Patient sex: F
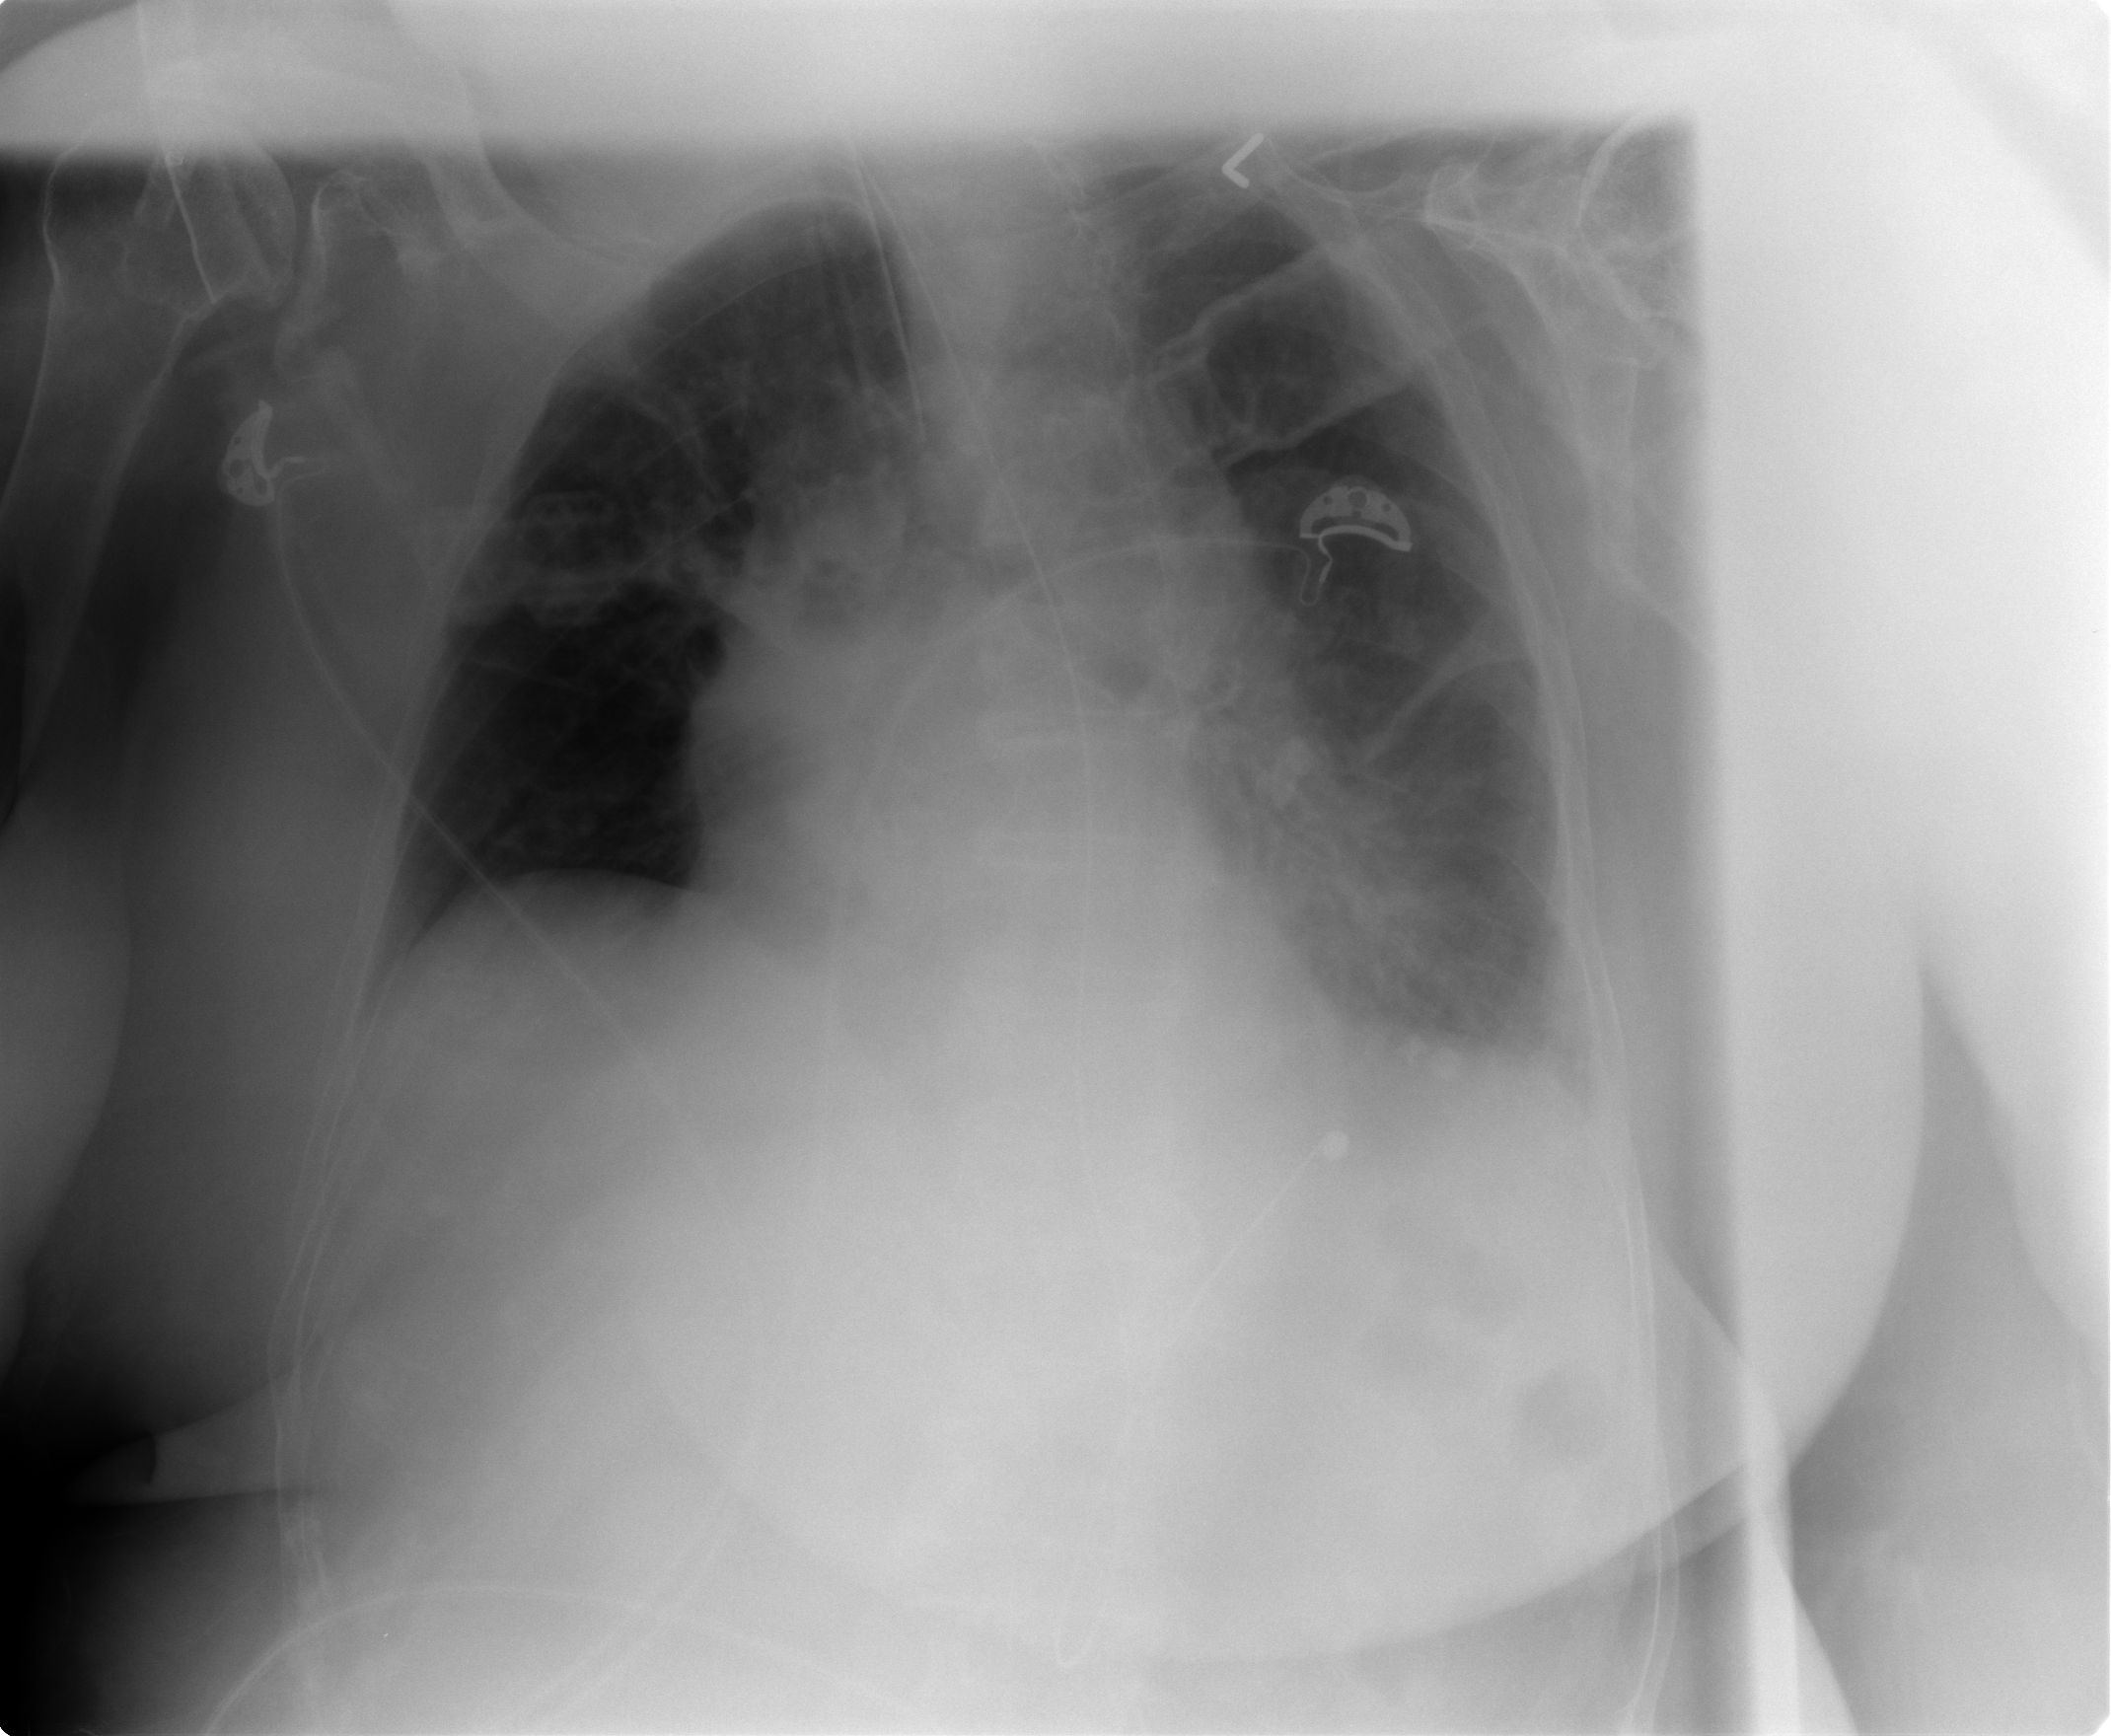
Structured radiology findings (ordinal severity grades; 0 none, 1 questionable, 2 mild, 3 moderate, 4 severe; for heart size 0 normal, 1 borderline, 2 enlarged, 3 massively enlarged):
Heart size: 0
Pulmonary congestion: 2
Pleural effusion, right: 0
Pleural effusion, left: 2
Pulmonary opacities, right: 0
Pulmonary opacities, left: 0
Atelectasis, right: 0
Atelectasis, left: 3